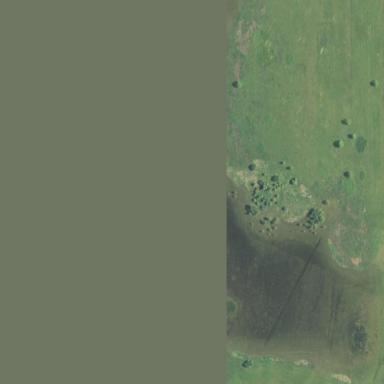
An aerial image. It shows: Marshy wetland area.